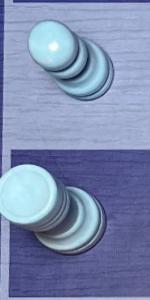
Label: Rook_White